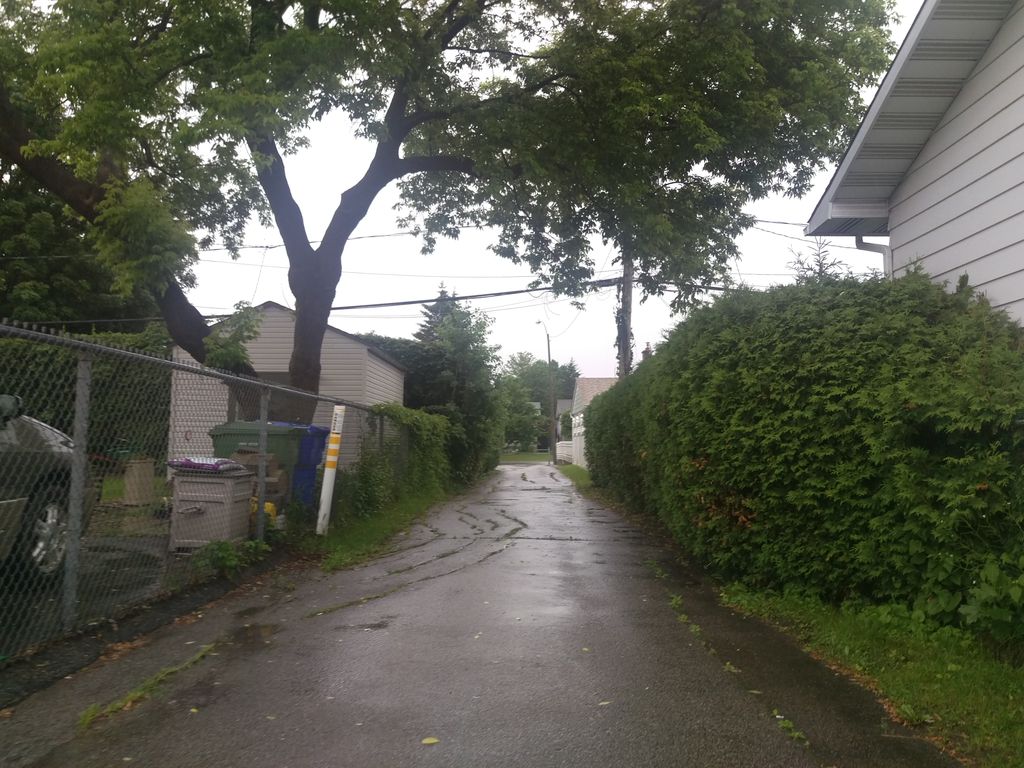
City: ottawa-gatineau